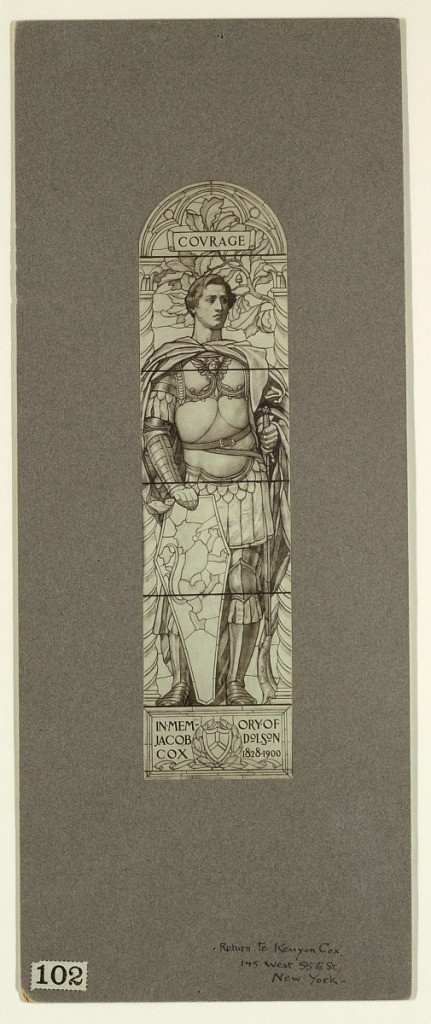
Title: Cartoon for Memorial Window: Courage, Oberlin College
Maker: Kenyon Cox, American, 1856–1919
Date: early 20th century
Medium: Photograph mounted on gray board
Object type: Photograph
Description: Photograph of a decoration: a Classical soldier wearing robe, holding shield and sword; above, text: COVRAGE; below: IN MEM ORY OF / JACOB DOLSON / COX 1828-1900.